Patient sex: F
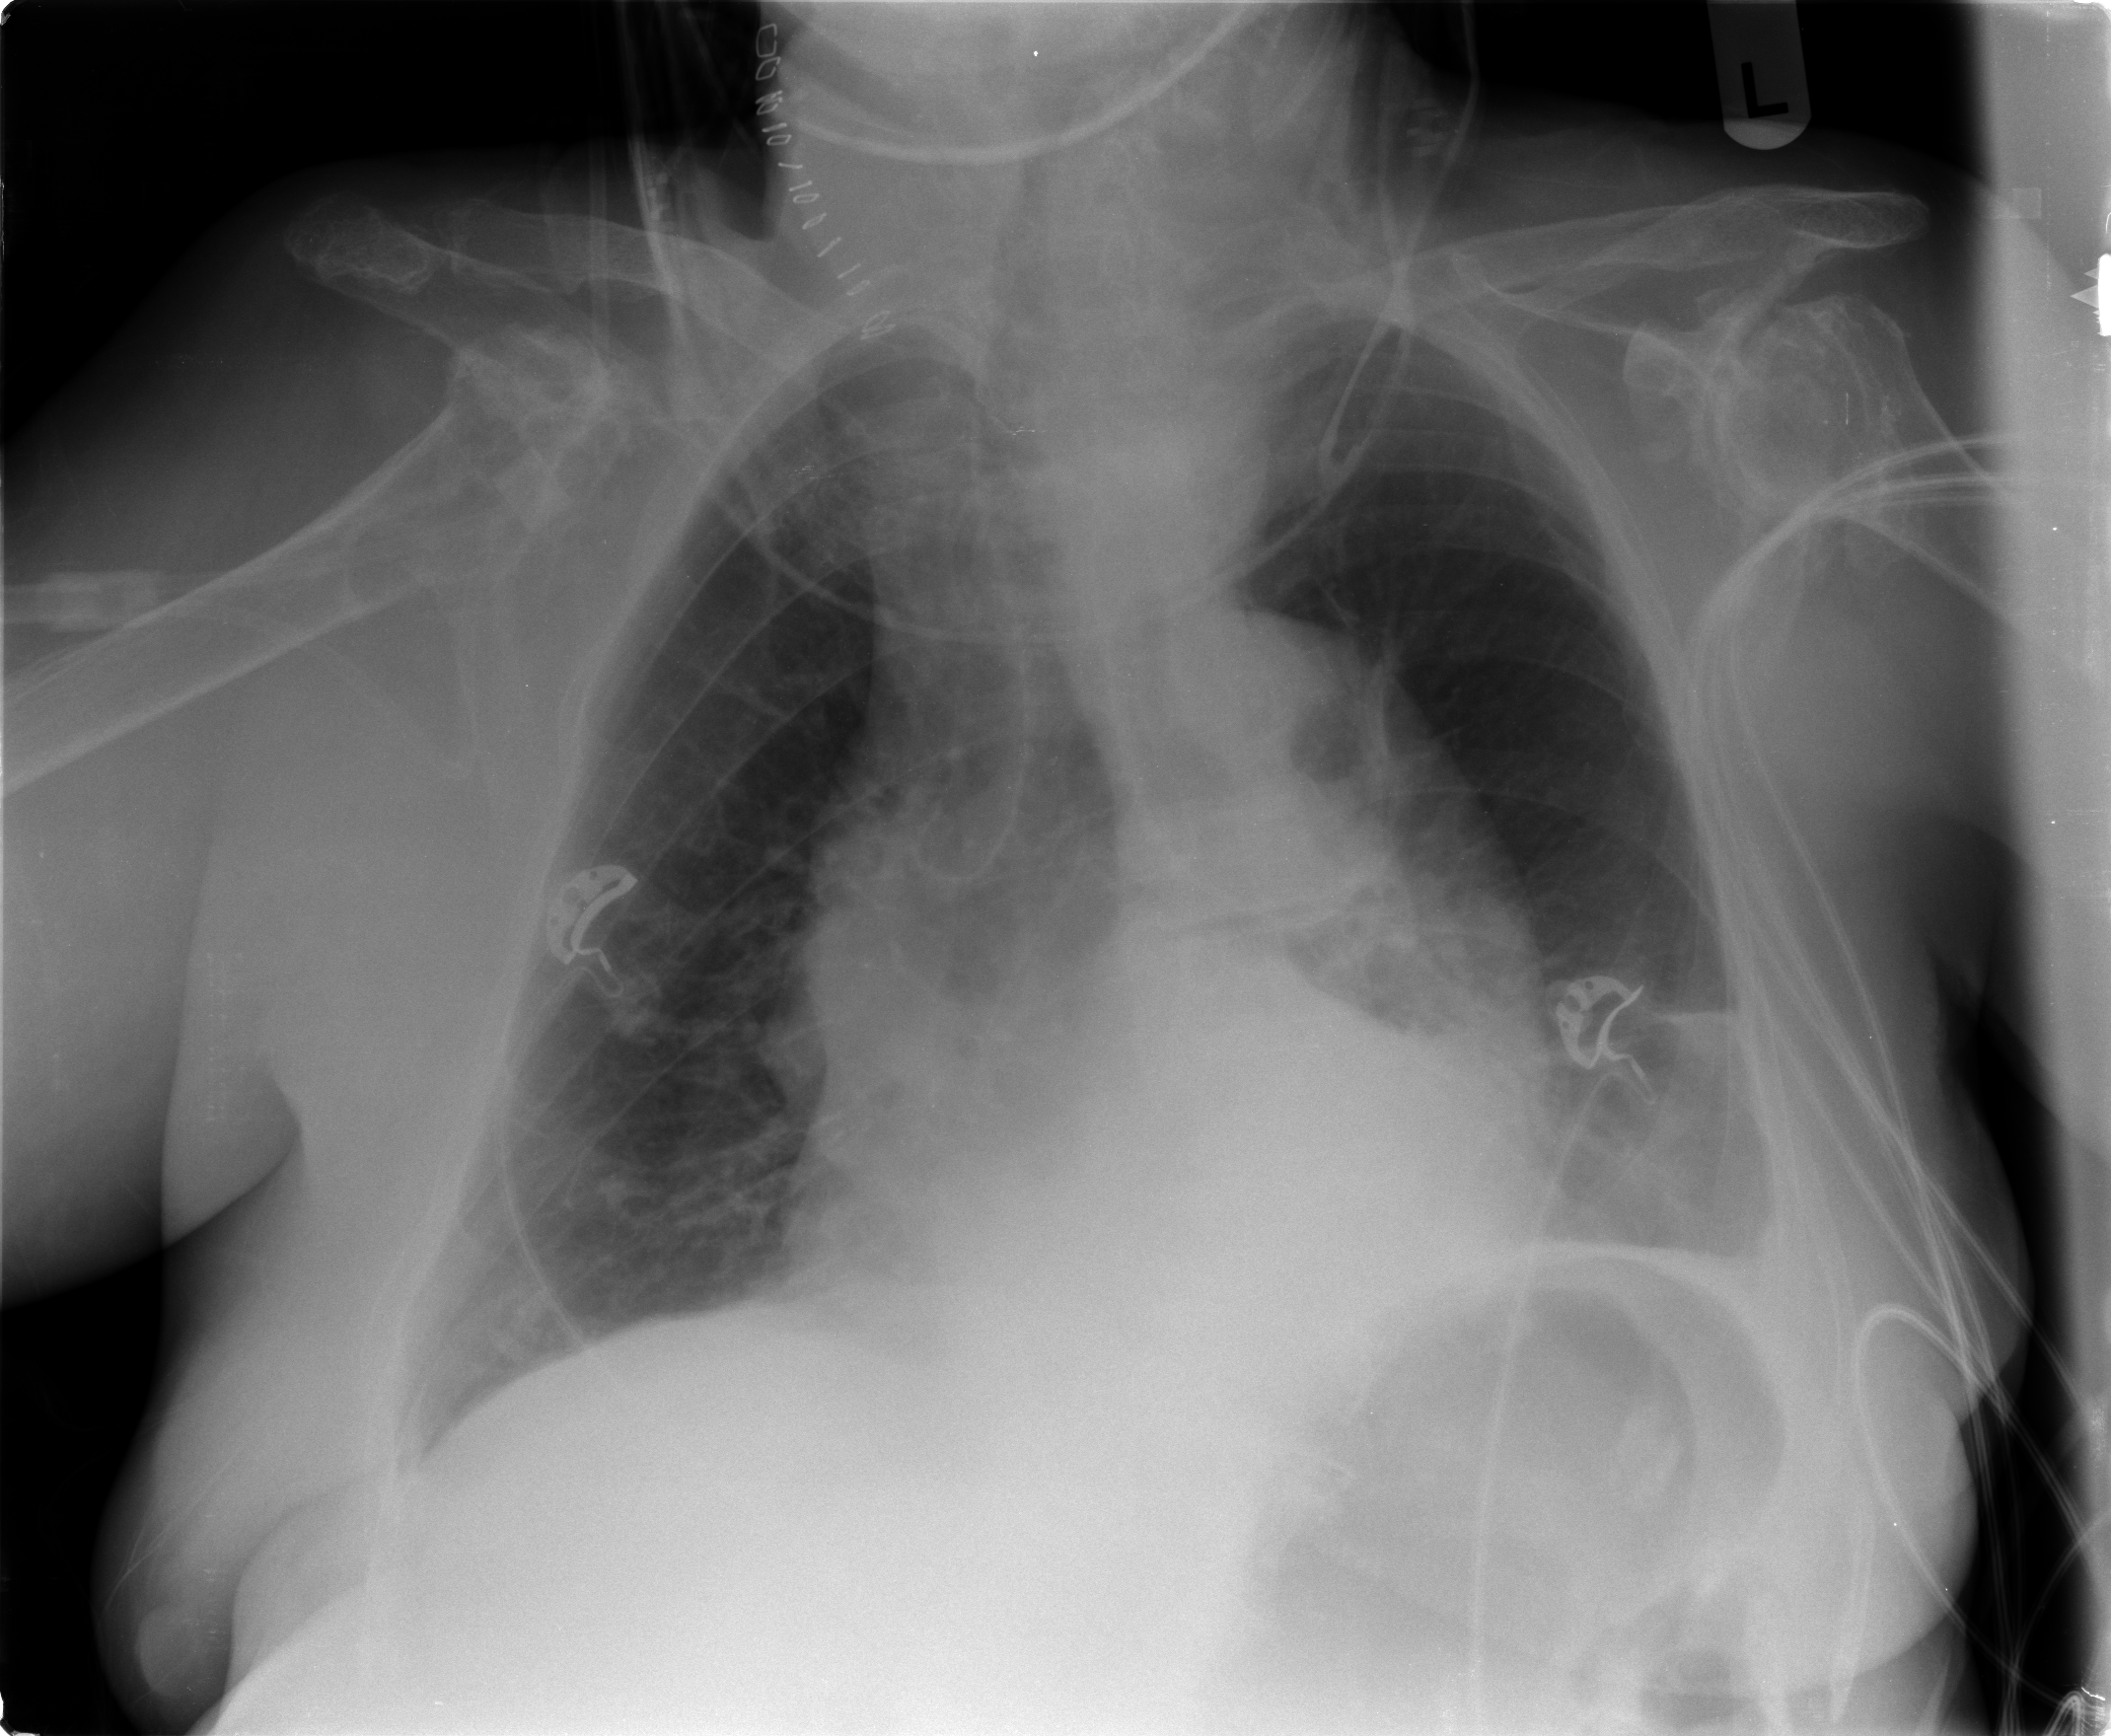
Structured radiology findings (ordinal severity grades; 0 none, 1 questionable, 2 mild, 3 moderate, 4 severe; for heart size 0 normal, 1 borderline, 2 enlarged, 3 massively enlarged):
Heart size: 2
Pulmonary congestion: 2
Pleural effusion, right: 1
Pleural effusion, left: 2
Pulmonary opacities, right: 2
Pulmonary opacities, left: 0
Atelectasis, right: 2
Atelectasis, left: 3